Field crop: maize
Growth stage: 1
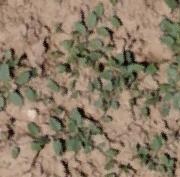
Species: convolvulus